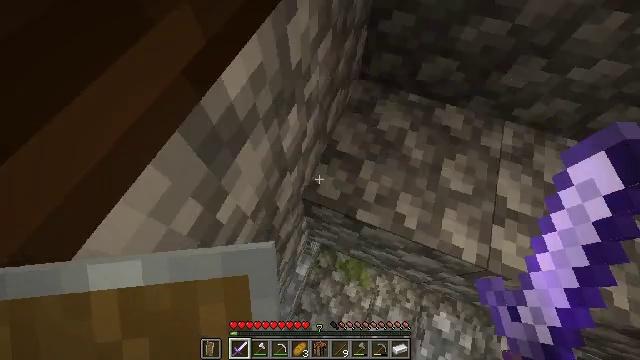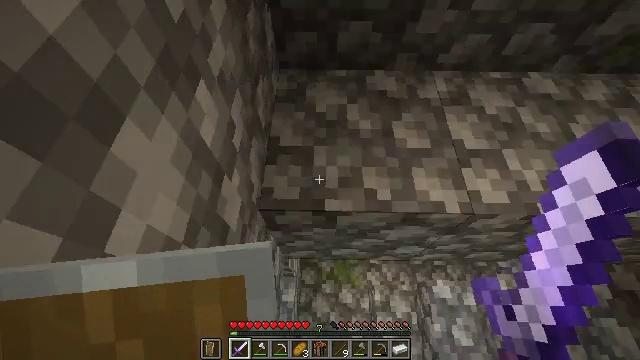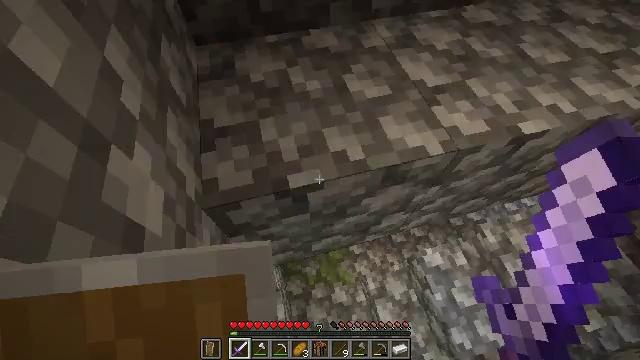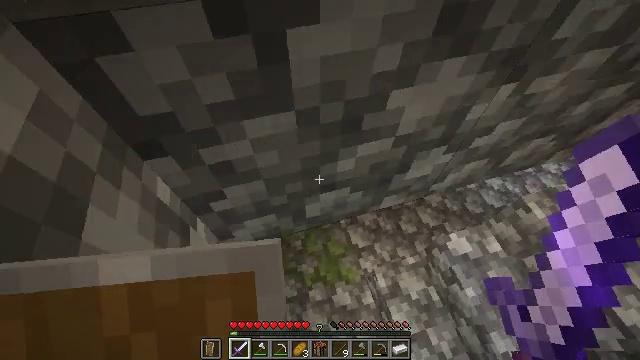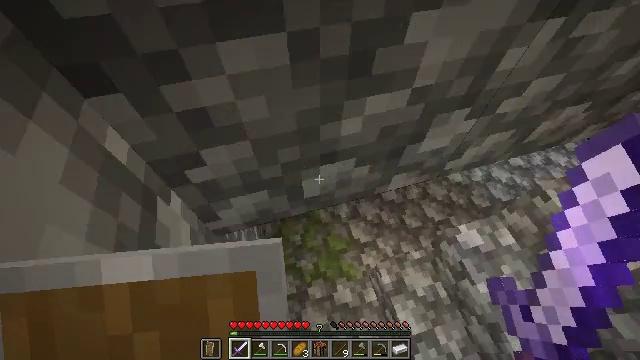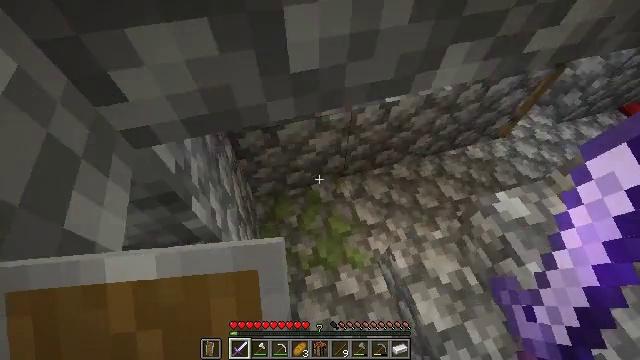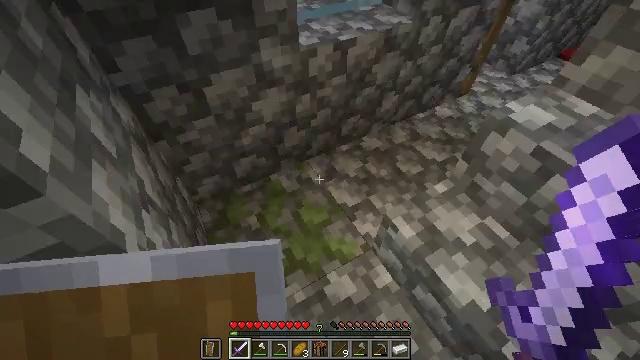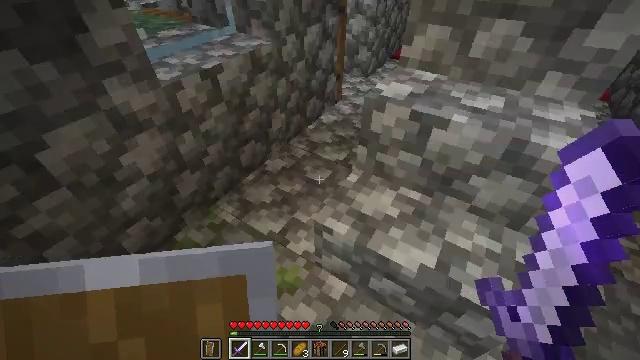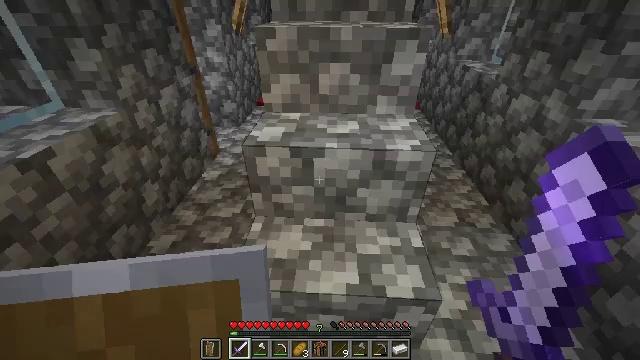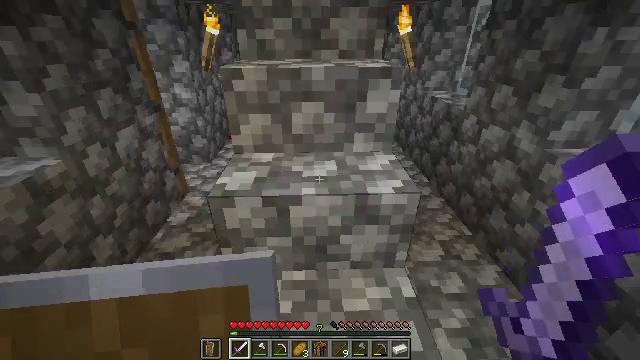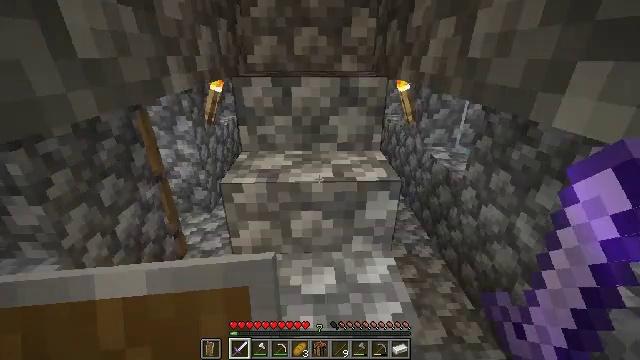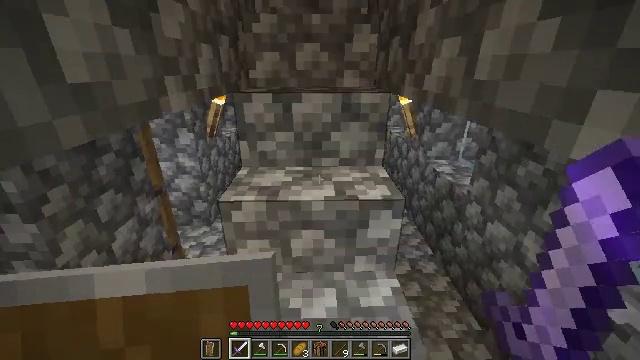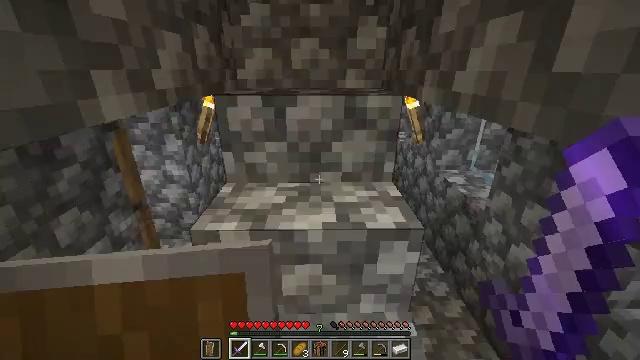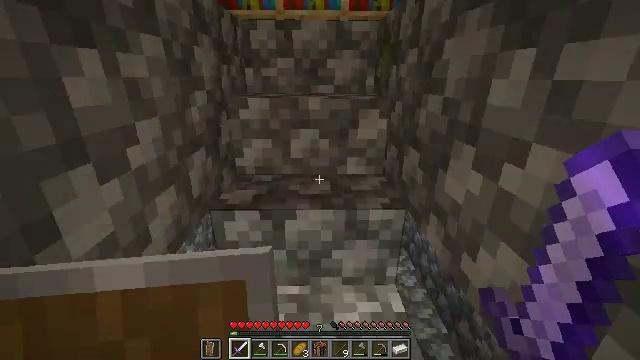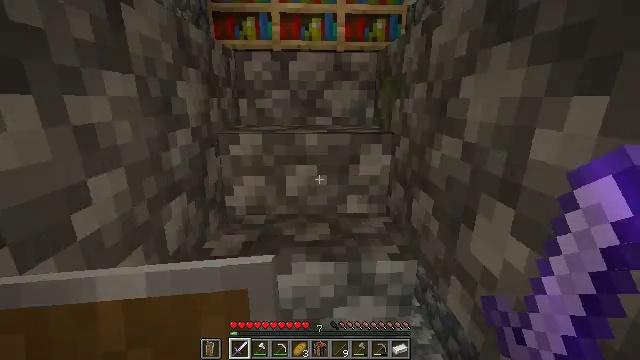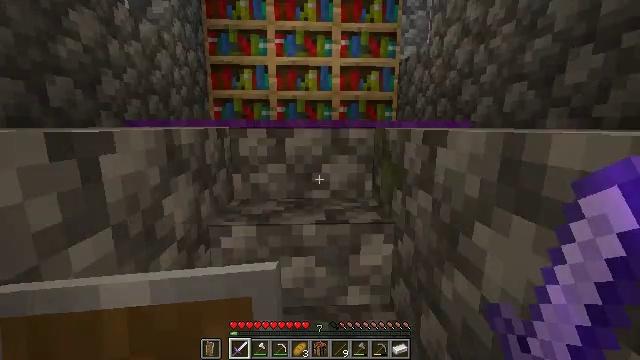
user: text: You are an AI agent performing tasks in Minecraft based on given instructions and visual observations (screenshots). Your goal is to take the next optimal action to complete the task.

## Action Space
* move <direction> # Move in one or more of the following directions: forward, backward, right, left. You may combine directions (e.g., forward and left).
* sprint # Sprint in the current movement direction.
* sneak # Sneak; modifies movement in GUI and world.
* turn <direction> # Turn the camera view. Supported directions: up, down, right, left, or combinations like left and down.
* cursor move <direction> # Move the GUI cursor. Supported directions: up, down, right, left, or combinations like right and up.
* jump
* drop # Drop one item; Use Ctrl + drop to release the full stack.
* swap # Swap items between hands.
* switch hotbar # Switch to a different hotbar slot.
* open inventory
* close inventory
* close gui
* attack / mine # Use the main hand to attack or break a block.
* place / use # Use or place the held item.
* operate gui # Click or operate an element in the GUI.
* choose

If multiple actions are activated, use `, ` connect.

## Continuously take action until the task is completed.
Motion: motion action
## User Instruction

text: Reclaim bookshelf materials.
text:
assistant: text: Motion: turn right and up
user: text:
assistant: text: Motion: turn right and up
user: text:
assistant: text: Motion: turn right and up
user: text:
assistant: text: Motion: no_op
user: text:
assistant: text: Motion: no_op
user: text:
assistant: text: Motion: turn right and up
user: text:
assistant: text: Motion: turn right and up
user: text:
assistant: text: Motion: move forward, turn right and up
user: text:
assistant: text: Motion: move forward, turn right and up
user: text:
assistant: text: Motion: move forward, turn up
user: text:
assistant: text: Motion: move forward, turn up
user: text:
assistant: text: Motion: move forward
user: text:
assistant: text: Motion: move forward, turn up
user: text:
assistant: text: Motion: move forward, turn up
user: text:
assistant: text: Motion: move forward, turn right and up
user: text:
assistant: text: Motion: move forward, turn up
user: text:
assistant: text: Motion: move forward, switch to hotbar 2
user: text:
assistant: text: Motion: move forward, switch to hotbar 2
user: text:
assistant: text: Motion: move forward
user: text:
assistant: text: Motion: move forward
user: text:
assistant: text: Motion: move forward
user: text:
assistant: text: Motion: move forward
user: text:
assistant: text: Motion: move forward
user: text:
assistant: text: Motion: move forward, turn left and down
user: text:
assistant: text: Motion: move forward, turn left
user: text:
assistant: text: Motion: move forward, switch to hotbar 3
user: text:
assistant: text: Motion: move forward, switch to hotbar 3
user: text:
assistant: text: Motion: move forward
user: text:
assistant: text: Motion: move forward, turn left and up
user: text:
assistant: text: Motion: move forward, attack / mine